Interaction volume radius: 5 \u00c5
Interaction volume height: 10 \u00c5
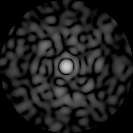
Disorder parameter: 0.8164